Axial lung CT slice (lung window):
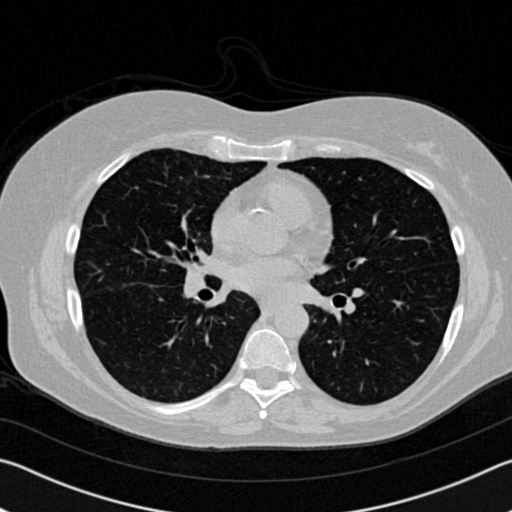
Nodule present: no